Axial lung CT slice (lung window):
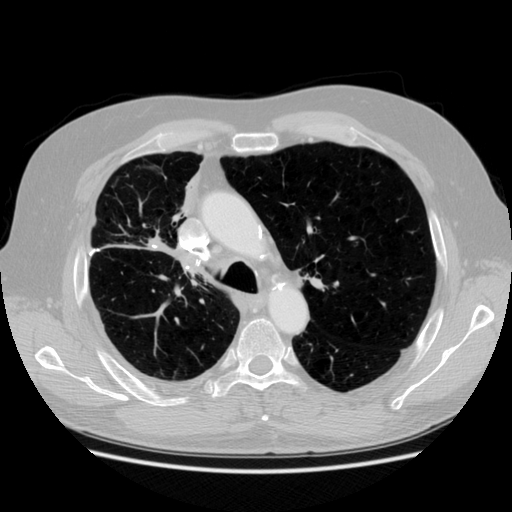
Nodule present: no